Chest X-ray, AP view. Patient: 56 years old, sex F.
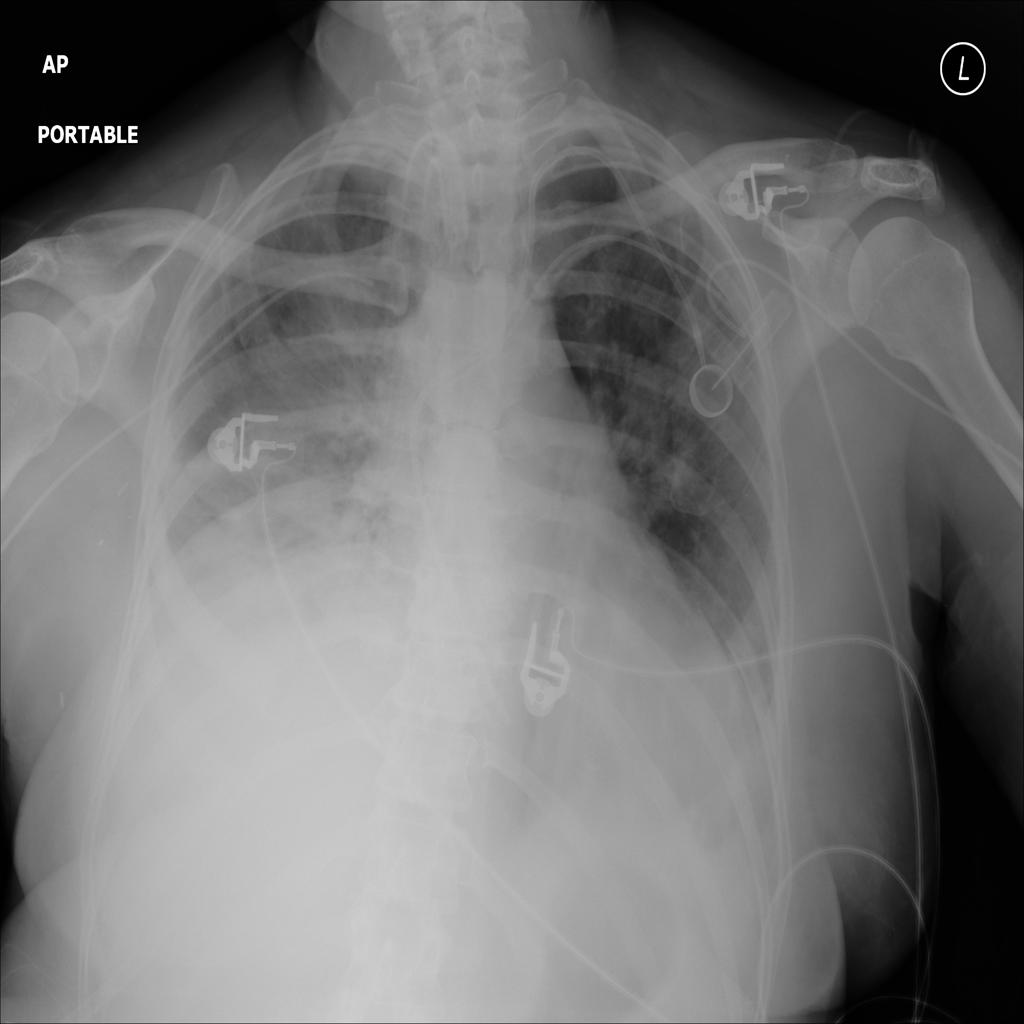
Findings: No Finding